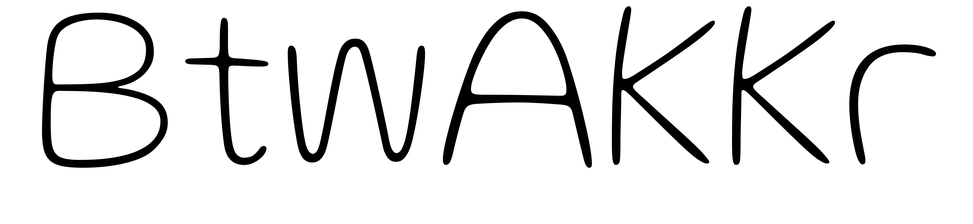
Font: Gluten_Thin